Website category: university
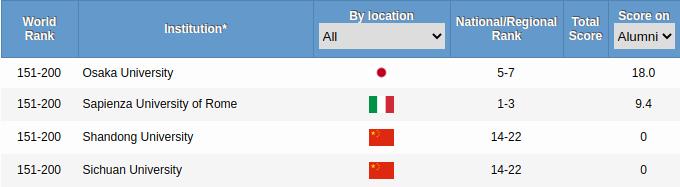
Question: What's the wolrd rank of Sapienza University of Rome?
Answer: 151-200

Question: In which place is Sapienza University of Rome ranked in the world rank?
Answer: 151-200

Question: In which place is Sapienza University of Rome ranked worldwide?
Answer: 151-200

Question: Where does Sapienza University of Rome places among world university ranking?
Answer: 151-200

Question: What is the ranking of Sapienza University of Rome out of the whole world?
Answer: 151-200

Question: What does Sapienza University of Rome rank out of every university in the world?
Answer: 151-200

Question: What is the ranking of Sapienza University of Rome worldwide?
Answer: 151-200

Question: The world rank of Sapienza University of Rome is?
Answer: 151-200

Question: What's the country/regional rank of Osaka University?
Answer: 5-7

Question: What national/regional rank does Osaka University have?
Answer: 5-7

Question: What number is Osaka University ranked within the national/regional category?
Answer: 5-7

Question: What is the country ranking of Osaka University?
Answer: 5-7

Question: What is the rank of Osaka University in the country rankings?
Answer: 5-7

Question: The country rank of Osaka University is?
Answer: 5-7

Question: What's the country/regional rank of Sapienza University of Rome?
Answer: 1-3

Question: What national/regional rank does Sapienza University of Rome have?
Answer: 1-3

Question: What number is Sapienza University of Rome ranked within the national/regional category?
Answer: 1-3

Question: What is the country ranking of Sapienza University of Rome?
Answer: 1-3

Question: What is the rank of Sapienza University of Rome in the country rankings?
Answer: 1-3

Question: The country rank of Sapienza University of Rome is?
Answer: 1-3

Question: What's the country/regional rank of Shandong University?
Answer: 14-22

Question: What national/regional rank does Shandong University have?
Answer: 14-22

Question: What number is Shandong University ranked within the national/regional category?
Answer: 14-22

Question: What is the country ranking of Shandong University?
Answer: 14-22

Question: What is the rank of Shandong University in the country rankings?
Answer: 14-22

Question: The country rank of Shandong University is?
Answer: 14-22

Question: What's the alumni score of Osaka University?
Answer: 18.0

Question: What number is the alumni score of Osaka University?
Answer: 18.0

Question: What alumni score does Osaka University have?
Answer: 18.0

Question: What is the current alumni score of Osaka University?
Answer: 18.0

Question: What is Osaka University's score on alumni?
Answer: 18.0

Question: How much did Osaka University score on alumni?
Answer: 18.0

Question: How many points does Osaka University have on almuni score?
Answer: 18.0

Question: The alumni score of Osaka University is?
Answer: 18.0

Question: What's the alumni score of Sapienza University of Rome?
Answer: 9.4

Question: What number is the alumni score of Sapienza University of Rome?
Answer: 9.4

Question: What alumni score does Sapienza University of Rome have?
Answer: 9.4

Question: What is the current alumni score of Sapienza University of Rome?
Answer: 9.4

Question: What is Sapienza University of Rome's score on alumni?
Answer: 9.4

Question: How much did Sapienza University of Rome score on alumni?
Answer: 9.4

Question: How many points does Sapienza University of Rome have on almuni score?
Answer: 9.4

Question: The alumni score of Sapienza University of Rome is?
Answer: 9.4

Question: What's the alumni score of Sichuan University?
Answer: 0

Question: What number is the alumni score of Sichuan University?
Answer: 0

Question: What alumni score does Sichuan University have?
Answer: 0

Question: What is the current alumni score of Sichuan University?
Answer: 0

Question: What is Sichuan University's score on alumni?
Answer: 0

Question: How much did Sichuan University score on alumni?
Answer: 0

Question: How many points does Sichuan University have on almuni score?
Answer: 0

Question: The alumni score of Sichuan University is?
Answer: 0

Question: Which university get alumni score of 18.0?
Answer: Osaka University

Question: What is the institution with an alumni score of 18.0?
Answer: Osaka University

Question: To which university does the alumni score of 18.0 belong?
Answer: Osaka University

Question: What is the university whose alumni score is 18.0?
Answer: Osaka University

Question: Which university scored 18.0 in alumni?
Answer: Osaka University

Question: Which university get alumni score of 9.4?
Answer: Sapienza University of Rome

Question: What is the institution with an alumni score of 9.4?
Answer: Sapienza University of Rome

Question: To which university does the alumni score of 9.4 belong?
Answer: Sapienza University of Rome

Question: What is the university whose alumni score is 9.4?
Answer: Sapienza University of Rome

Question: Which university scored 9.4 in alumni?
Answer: Sapienza University of Rome